Question: In <URL> , In the author bio that shows up inside each posts,

I need to make all the links except Google plus, a no follow for SEO purposes.I am using a plugin called WP about author.I guess I need to make changes to the following code.But I'm not that good in editing codes.someone please help.thanks
'''
// Generate social icons
function wp_about_author_get_social_links($wp_about_author_settings){
$content="";
$socials = wp_about_author_get_socials();
foreach($socials as $social_key=>$social){
if (get_the_author_meta($social_key)){
if(isset($wp_about_author_settings['wp_author_social_images']) && $wp_about_author_settings['wp_author_social_images']){
$content .= "<a class='wpa-social-icons' rel="nofollow" href='".str_replace('%%username%%', get_the_author_meta($social_key), $social['link'])."'><img src='". $social['icon']."' alt='".$social['title']."'/></a>";
} else {
if($content != "")
$content .= apply_filters( 'wp_about_author_separator', " - ");
$content .= "<a href='".str_replace('%%username%%', get_the_author_meta($social_key), $social['link'])."'>".$social['title']."</a>";
}
}
}
return $content;
}
function wp_about_author_get_socials() {
$socials = array();
$socials['twitter'] = array('title'=>'Twitter', 'link'=>'http://www.twitter.com/%%username%%', 'icon'=> WPAUTHORURL_URL .'/images/twitter.png');
$socials['facebook'] = array('title'=>'Facebook', 'link'=>'http://www.facebook.com/%%username%%', 'icon'=> WPAUTHORURL_URL .'/images/facebook.png');
$socials['linkedin'] = array('title'=>'LinkedIn', 'link'=>'http://www.linkedin.com/in/%%username%%', 'icon'=> WPAUTHORURL_URL .'/images/linkedin.png');
$socials['pinterest'] = array('title'=>'Pinterest', 'link'=>'http://www.pinterest.com/%%username%%', 'icon'=> WPAUTHORURL_URL .'/images/pinterest.png');
$socials['googleplus'] = array('title'=>'Google Plus', 'link'=>'https://plus.google.com/%%username%%', 'icon'=> WPAUTHORURL_URL .'/images/googleplus.png');
$socials['digg'] = array('title'=>'Digg', 'link'=>'http://www.digg.com/%%username%%', 'icon'=> WPAUTHORURL_URL .'/images/digg.png');
$socials['flickr'] = array('title'=>'Flickr', 'link'=>'http://www.flickr.com/people/%%username%%', 'icon'=> WPAUTHORURL_URL .'/images/flickr.png');
$socials['stumbleupon'] = array('title'=>'StumbleUpon', 'link'=>'http://www.stumbleupon.com/stumbler/%%username%%', 'icon'=> WPAUTHORURL_URL .'/images/stumbleupon.png');
$socials['youtube'] = array('title'=>'YouTube', 'link'=>'http://www.youtube.com/user/%%username%%', 'icon'=> WPAUTHORURL_URL .'/images/youtube.png');
$socials['yelp'] = array('title'=>'Yelp', 'link'=>'http://www.yelp.com/user_details?userid=%%username%%', 'icon'=> WPAUTHORURL_URL .'/images/yelp.png');
$socials['reddit'] = array('title'=>'Reddit', 'link'=>'http://www.reddit.com/user/%%username%%', 'icon'=> WPAUTHORURL_URL .'/images/reddit.png');
$socials['delicious'] = array('title'=>'Delicious', 'link'=>'http://www.delicious.com/%%username%%', 'icon'=> WPAUTHORURL_URL .'/images/delicious.png');
return apply_filters( 'wp_about_author_get_socials', $socials );
}
'''
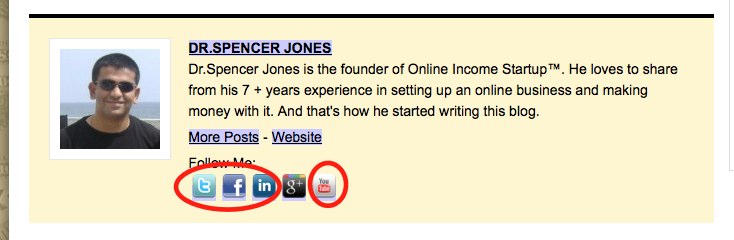
Answer: You can change this line where the username link is generated
'''
$content .= "<a href='".str_replace('%%username%%', get_the_author_meta($social_key), $social['link'])."'>".$social['title']."</a>";
'''
to
'''
$content .= "<a rel='nofollow' href='".str_replace('%%username%%', get_the_author_meta($social_key), $social['link'])."'>".$social['title']."</a>";
'''
and that should add nofollow to your links.